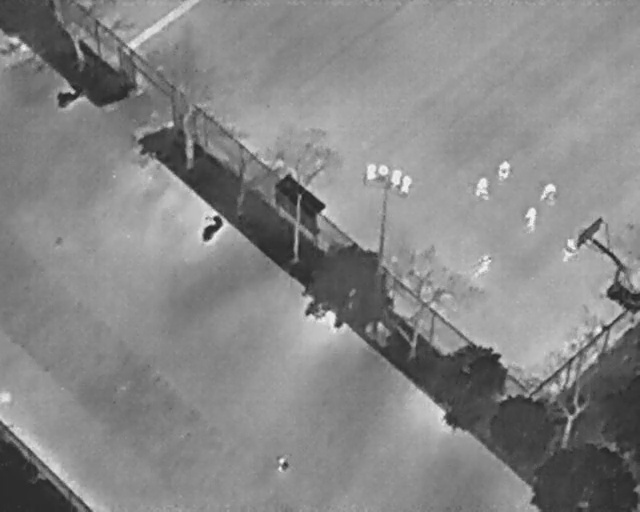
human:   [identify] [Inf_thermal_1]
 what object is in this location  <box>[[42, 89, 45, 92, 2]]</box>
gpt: <ref>1 medium person at the bottom</ref>